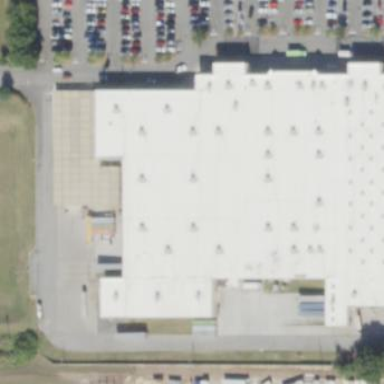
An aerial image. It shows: Supermarket located in building.